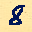
Label: 8